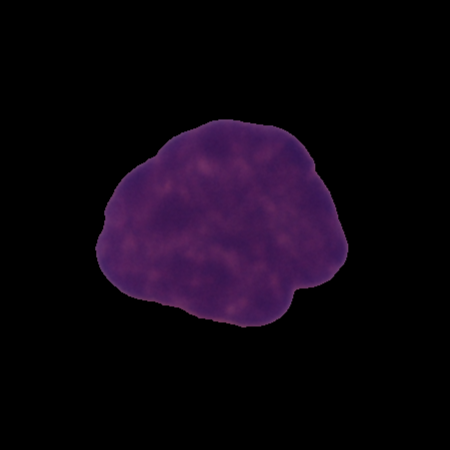
Label: cancer